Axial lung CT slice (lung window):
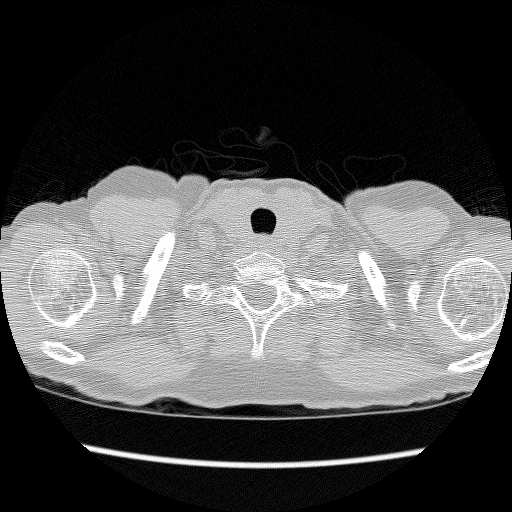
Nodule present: no